Question: This site I've built at <URL>.

From looking at the CSS on #homepage_slider I don't see any absolute positioning making it be in a particular place in this instance.
Does anyone know how I can make #homepage_slider position itself below #sitehead rather than behind it?
Thanks
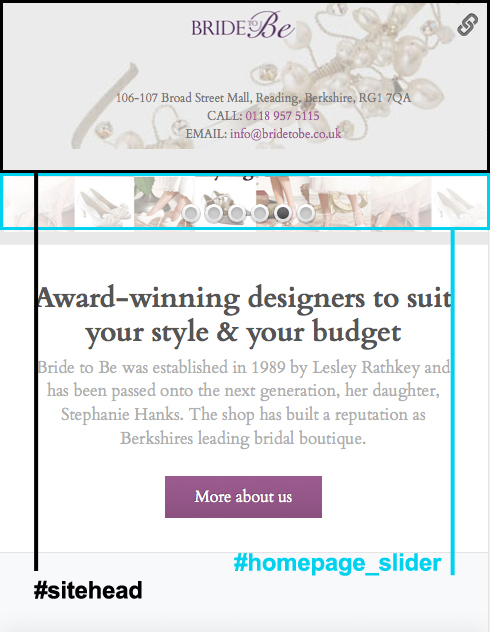
Answer: '#sitehead' is position fixed so you either need padding at the top of the body (matching the height of your header) to push you slider down or not have your header fixed (make it relative). It works on the desktop as your sitehead is relative.